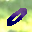
Label: 0